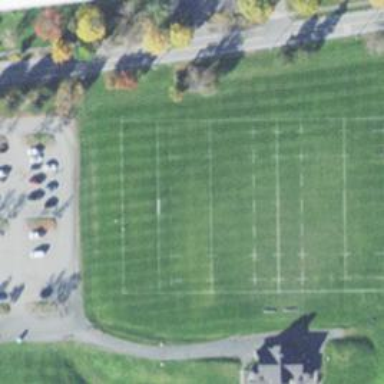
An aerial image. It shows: Grass pitch used for rugby.